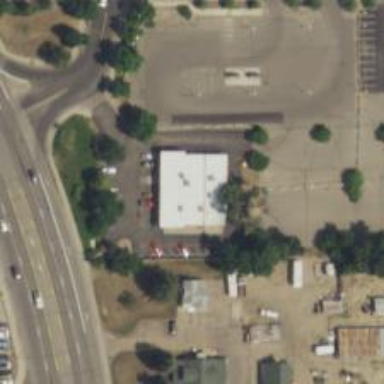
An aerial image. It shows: Post office.